Question: In my program have 6 view controllers.(in storyboard)
Lets define 1,2,3,4,5,6.
1 is my main view.
I want to navigate like this(image bellow).Is it possible to do?
give me a idea to do this navigation.

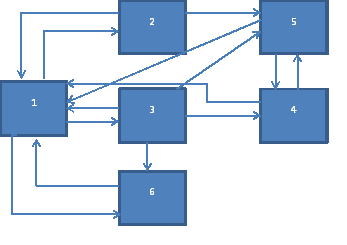
Answer: Yes, u can implement this. This is a simple navigation in iOS using NavigationController.
you have six viewControllers 1, 2, 3, 4, 5, 6.
to do this:
First create a NavigationController and initialize it with ViewController 1 (ie a root View Controller).
Now your navigationController behaves like a stack which contains all ur pushed view controller. NavigationController is only push and pop ur view controllers.
So, every time when u want to navigation first check ur viewController is inside navigationController stack or not. If it is already in stack then pop to that controller, if not then push the same view controller.
for this use following:
In case ViewController3
'''
-(void)popToSelectedViewController
{
NSArray *vc=[self.navigationController viewControllers];
ViewController3 *vc3=nil;
for (int i=0; i<[vc count]; i++)
{
UIViewController *tempVC=[vc objectAtIndex:i];
if([tempVC isKindOfClass:[ViewController3 class]])
{
vc=[vc objectAtIndex:i];
break;
}
}
if(vc3)
{
//If exists inside stack the pop
[self.navigationController popToViewController:vc3 animated:YES];
}
else
{
//If not exists inside stack push ViewController3
ViewController3 *vc3New= [[ViewController3 alloc]initWithNibName:@"ViewController3" bundle:nil];
[self.navigationController pushViewController:vc3New animated:YES];
[vc3New release];
}
}
'''
For initializing ur ViewController1 with navigationController:
Embed ur initialViewController(ie viewController3) with UINavigationController.
for this:
Step1: open storyboard, and select ur initialViewController(ie viewController3).
Step2: Go to Editor in menu -> Choose Embed In -> Select UINavigationController.
this creates a navigationcontroller and initializes with viewController3 as rootViewController.
make property of vc3 (ViewController3) and applicationNavigationController (UINavigationController) in .h
and in .m:
got method "application... didFinishedLaunching...." in appDelegate
and write:
'''
self.vc3=[[ViewController3 alloc]initWithNibName:@"ViewController3" bundle:nil];
self.applicationNavigationController=[[UINavigationController alloc] initWithRootViewController:self.vc3];
self.window.rootViewController=self.applicationNavigationController;
[self.window makeKeyAndVisible];
'''